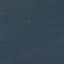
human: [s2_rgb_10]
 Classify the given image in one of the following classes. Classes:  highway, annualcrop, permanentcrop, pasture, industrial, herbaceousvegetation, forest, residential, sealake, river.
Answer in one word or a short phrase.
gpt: SeaLake